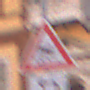
Verkehrszeichen: SchleuderOderRutschgefahr
Zusatzzeichen unten: RichtungsangabeDurchPfeile2
Umgebung: Outdoor, Urban
Tageszeit: SunriseSunset
Wetter: Clear
Licht: Natural
Jahreszeit: NotSpecified
Kontrast: MediumContrast